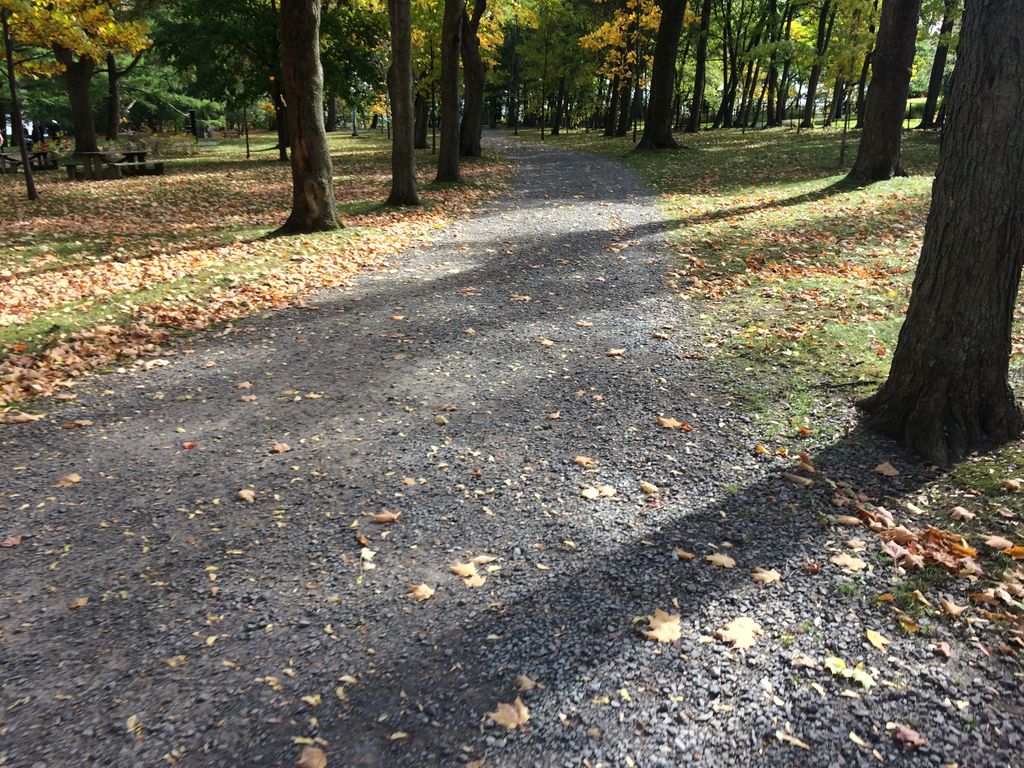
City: quebec_city